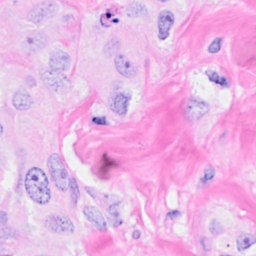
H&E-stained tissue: Breast